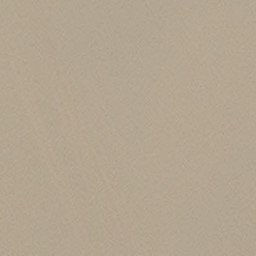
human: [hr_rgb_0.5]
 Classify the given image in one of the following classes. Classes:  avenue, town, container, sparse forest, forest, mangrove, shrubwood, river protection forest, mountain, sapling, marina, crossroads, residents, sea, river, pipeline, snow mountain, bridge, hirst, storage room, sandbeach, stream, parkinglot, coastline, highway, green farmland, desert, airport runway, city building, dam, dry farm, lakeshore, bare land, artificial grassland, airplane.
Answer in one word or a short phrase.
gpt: desert